Interaction volume radius: 5 \u00c5
Interaction volume height: 15 \u00c5
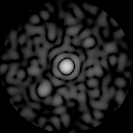
Disorder parameter: 0.8651